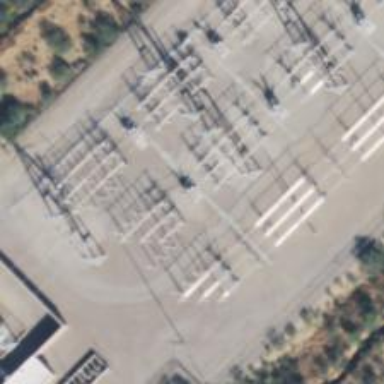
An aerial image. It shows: Switch used for power control.